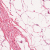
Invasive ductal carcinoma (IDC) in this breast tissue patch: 0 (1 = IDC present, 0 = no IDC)